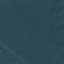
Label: Forest